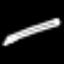
Label: pencil